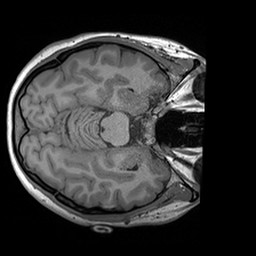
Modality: T1w
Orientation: axial
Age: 23
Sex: male
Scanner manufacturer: siemens
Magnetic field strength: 3 T
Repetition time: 1.6 s
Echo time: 0.00236 s